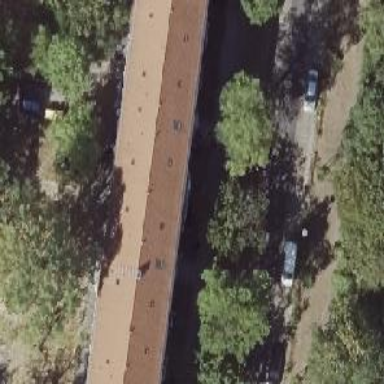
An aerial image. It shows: Hipped-roof building with apartments.